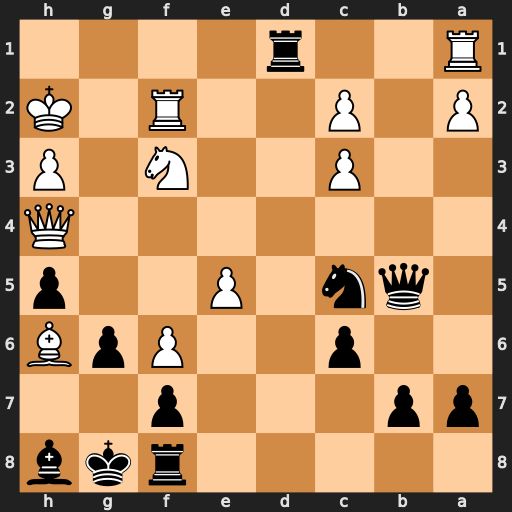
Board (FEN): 5rkb/pp3p2/2p2PpB/1qn1P2p/7Q/2P2N1P/P1P2R1K/R2r4
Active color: b
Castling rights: -
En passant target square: -
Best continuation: Rxa1 Bxf8 Kxf8 Qd4 Ne6 Qd6+ Kg8 Qb8+ Nf8